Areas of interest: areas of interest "Media Organization"
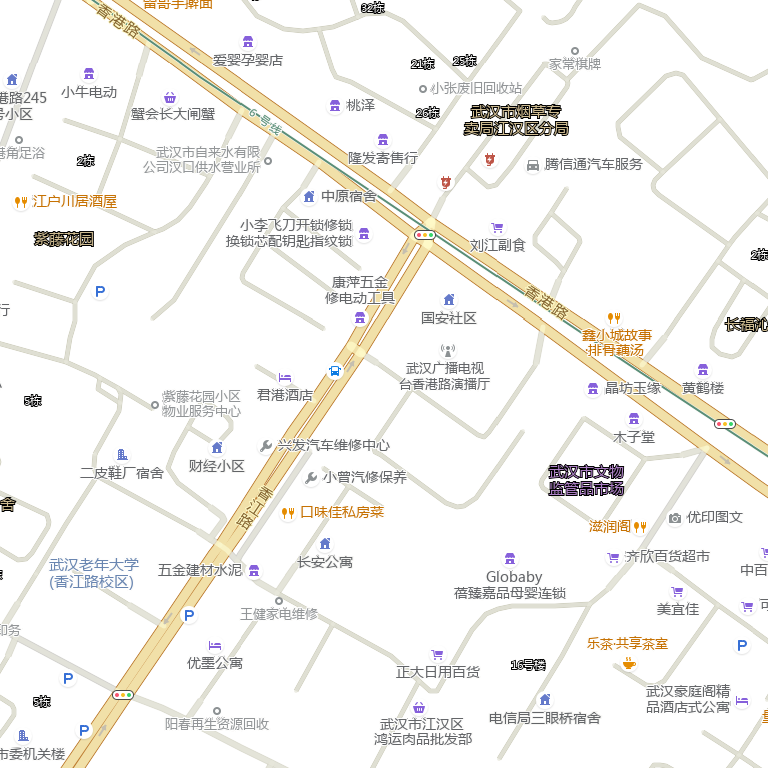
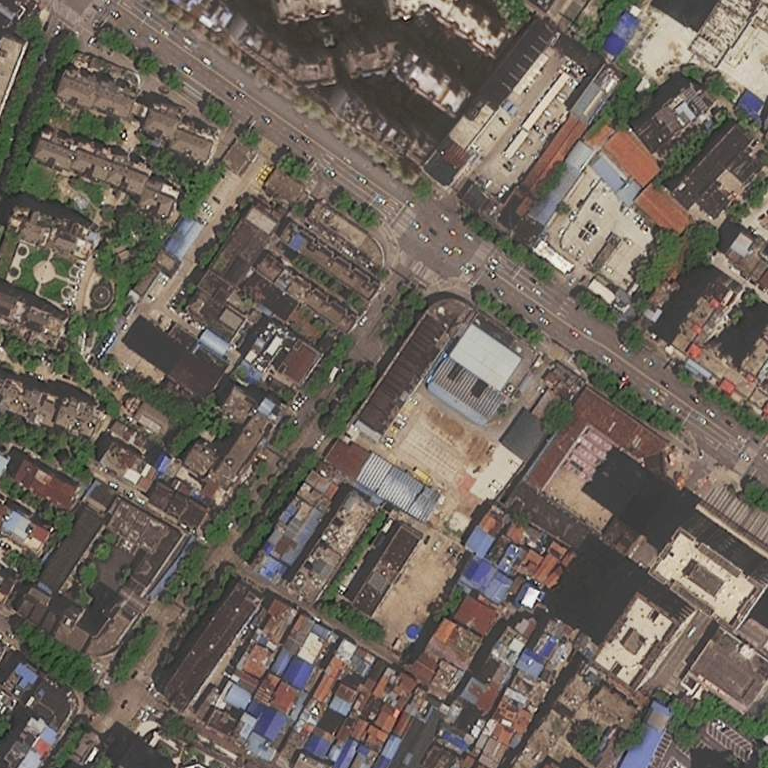